Interaction volume radius: 10 \u00c5
Interaction volume height: 15 \u00c5
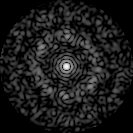
Disorder parameter: 0.8391